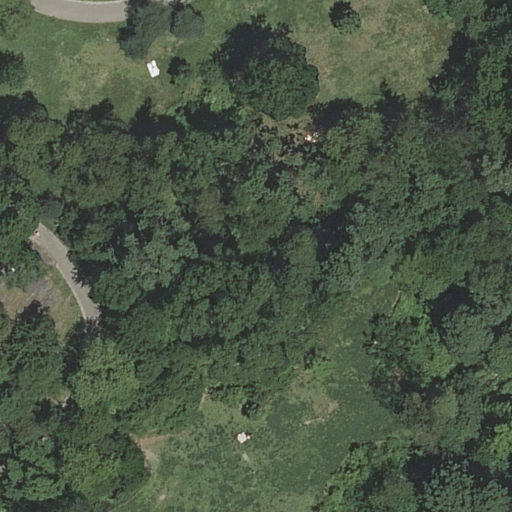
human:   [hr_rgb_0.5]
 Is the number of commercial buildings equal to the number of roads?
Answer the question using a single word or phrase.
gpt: no

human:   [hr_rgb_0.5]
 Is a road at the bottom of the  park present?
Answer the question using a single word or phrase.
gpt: yes

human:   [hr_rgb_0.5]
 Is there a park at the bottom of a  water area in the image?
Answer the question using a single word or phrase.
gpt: no

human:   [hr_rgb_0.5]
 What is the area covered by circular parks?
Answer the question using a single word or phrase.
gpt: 0m2

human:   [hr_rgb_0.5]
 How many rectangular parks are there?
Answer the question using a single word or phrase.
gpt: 1

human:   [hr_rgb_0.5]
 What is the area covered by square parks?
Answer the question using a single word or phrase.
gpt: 0m2

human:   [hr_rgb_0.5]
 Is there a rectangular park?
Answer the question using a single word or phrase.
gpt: yes

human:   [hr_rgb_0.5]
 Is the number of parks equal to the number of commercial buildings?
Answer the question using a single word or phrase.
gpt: no

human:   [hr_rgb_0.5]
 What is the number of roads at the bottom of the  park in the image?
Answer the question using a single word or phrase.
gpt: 2

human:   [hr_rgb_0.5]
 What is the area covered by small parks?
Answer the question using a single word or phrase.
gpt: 0m2

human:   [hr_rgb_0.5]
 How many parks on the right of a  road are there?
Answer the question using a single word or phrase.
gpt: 1

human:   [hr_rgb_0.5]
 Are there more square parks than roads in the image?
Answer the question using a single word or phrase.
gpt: no

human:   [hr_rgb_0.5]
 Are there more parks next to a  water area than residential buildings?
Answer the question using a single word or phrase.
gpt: no

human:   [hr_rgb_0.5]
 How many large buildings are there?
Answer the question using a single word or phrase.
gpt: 0

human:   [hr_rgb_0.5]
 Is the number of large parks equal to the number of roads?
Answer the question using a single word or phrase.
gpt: no

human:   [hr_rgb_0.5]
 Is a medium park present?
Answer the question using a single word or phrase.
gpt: no

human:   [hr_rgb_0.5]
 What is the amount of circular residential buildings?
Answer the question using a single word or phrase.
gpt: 0

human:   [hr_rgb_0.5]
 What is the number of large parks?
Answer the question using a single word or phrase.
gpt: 1

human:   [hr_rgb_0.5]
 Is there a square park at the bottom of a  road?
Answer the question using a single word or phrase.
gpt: no

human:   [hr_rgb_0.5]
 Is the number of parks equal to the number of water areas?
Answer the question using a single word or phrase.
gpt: no

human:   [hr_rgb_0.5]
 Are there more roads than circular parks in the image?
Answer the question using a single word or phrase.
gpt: yes

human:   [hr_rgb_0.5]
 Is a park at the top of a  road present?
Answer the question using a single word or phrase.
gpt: yes

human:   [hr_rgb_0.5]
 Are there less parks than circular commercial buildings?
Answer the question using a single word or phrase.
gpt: no

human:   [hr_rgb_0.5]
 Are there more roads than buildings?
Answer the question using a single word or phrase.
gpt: yes

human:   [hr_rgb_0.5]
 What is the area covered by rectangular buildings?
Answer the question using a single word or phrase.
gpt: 0m2

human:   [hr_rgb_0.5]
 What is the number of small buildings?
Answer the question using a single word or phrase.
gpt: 0

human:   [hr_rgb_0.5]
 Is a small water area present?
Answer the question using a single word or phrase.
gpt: no

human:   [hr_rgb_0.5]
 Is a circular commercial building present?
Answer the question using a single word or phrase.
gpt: no

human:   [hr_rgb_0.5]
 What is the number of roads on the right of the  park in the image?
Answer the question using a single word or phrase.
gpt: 0

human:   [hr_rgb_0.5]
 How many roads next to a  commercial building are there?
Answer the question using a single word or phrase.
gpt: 0

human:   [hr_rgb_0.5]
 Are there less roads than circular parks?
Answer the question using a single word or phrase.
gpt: no

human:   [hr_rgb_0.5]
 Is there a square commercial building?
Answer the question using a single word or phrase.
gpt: no

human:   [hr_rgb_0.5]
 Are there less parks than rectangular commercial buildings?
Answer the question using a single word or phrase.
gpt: no

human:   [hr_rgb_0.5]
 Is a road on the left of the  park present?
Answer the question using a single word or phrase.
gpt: yes

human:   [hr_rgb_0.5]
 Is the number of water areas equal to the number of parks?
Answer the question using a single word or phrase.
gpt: no

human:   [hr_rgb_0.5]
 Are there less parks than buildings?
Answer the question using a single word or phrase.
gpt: no